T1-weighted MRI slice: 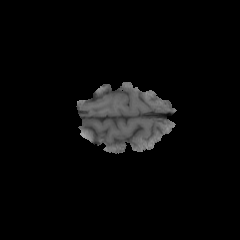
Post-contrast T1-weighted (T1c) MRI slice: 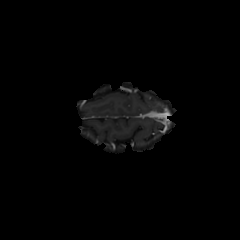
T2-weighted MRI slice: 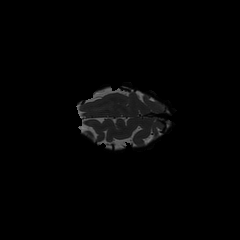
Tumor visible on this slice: no